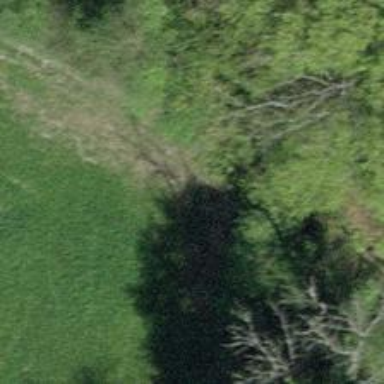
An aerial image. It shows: Unpaved path with track type classified as grade 4.